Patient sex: F
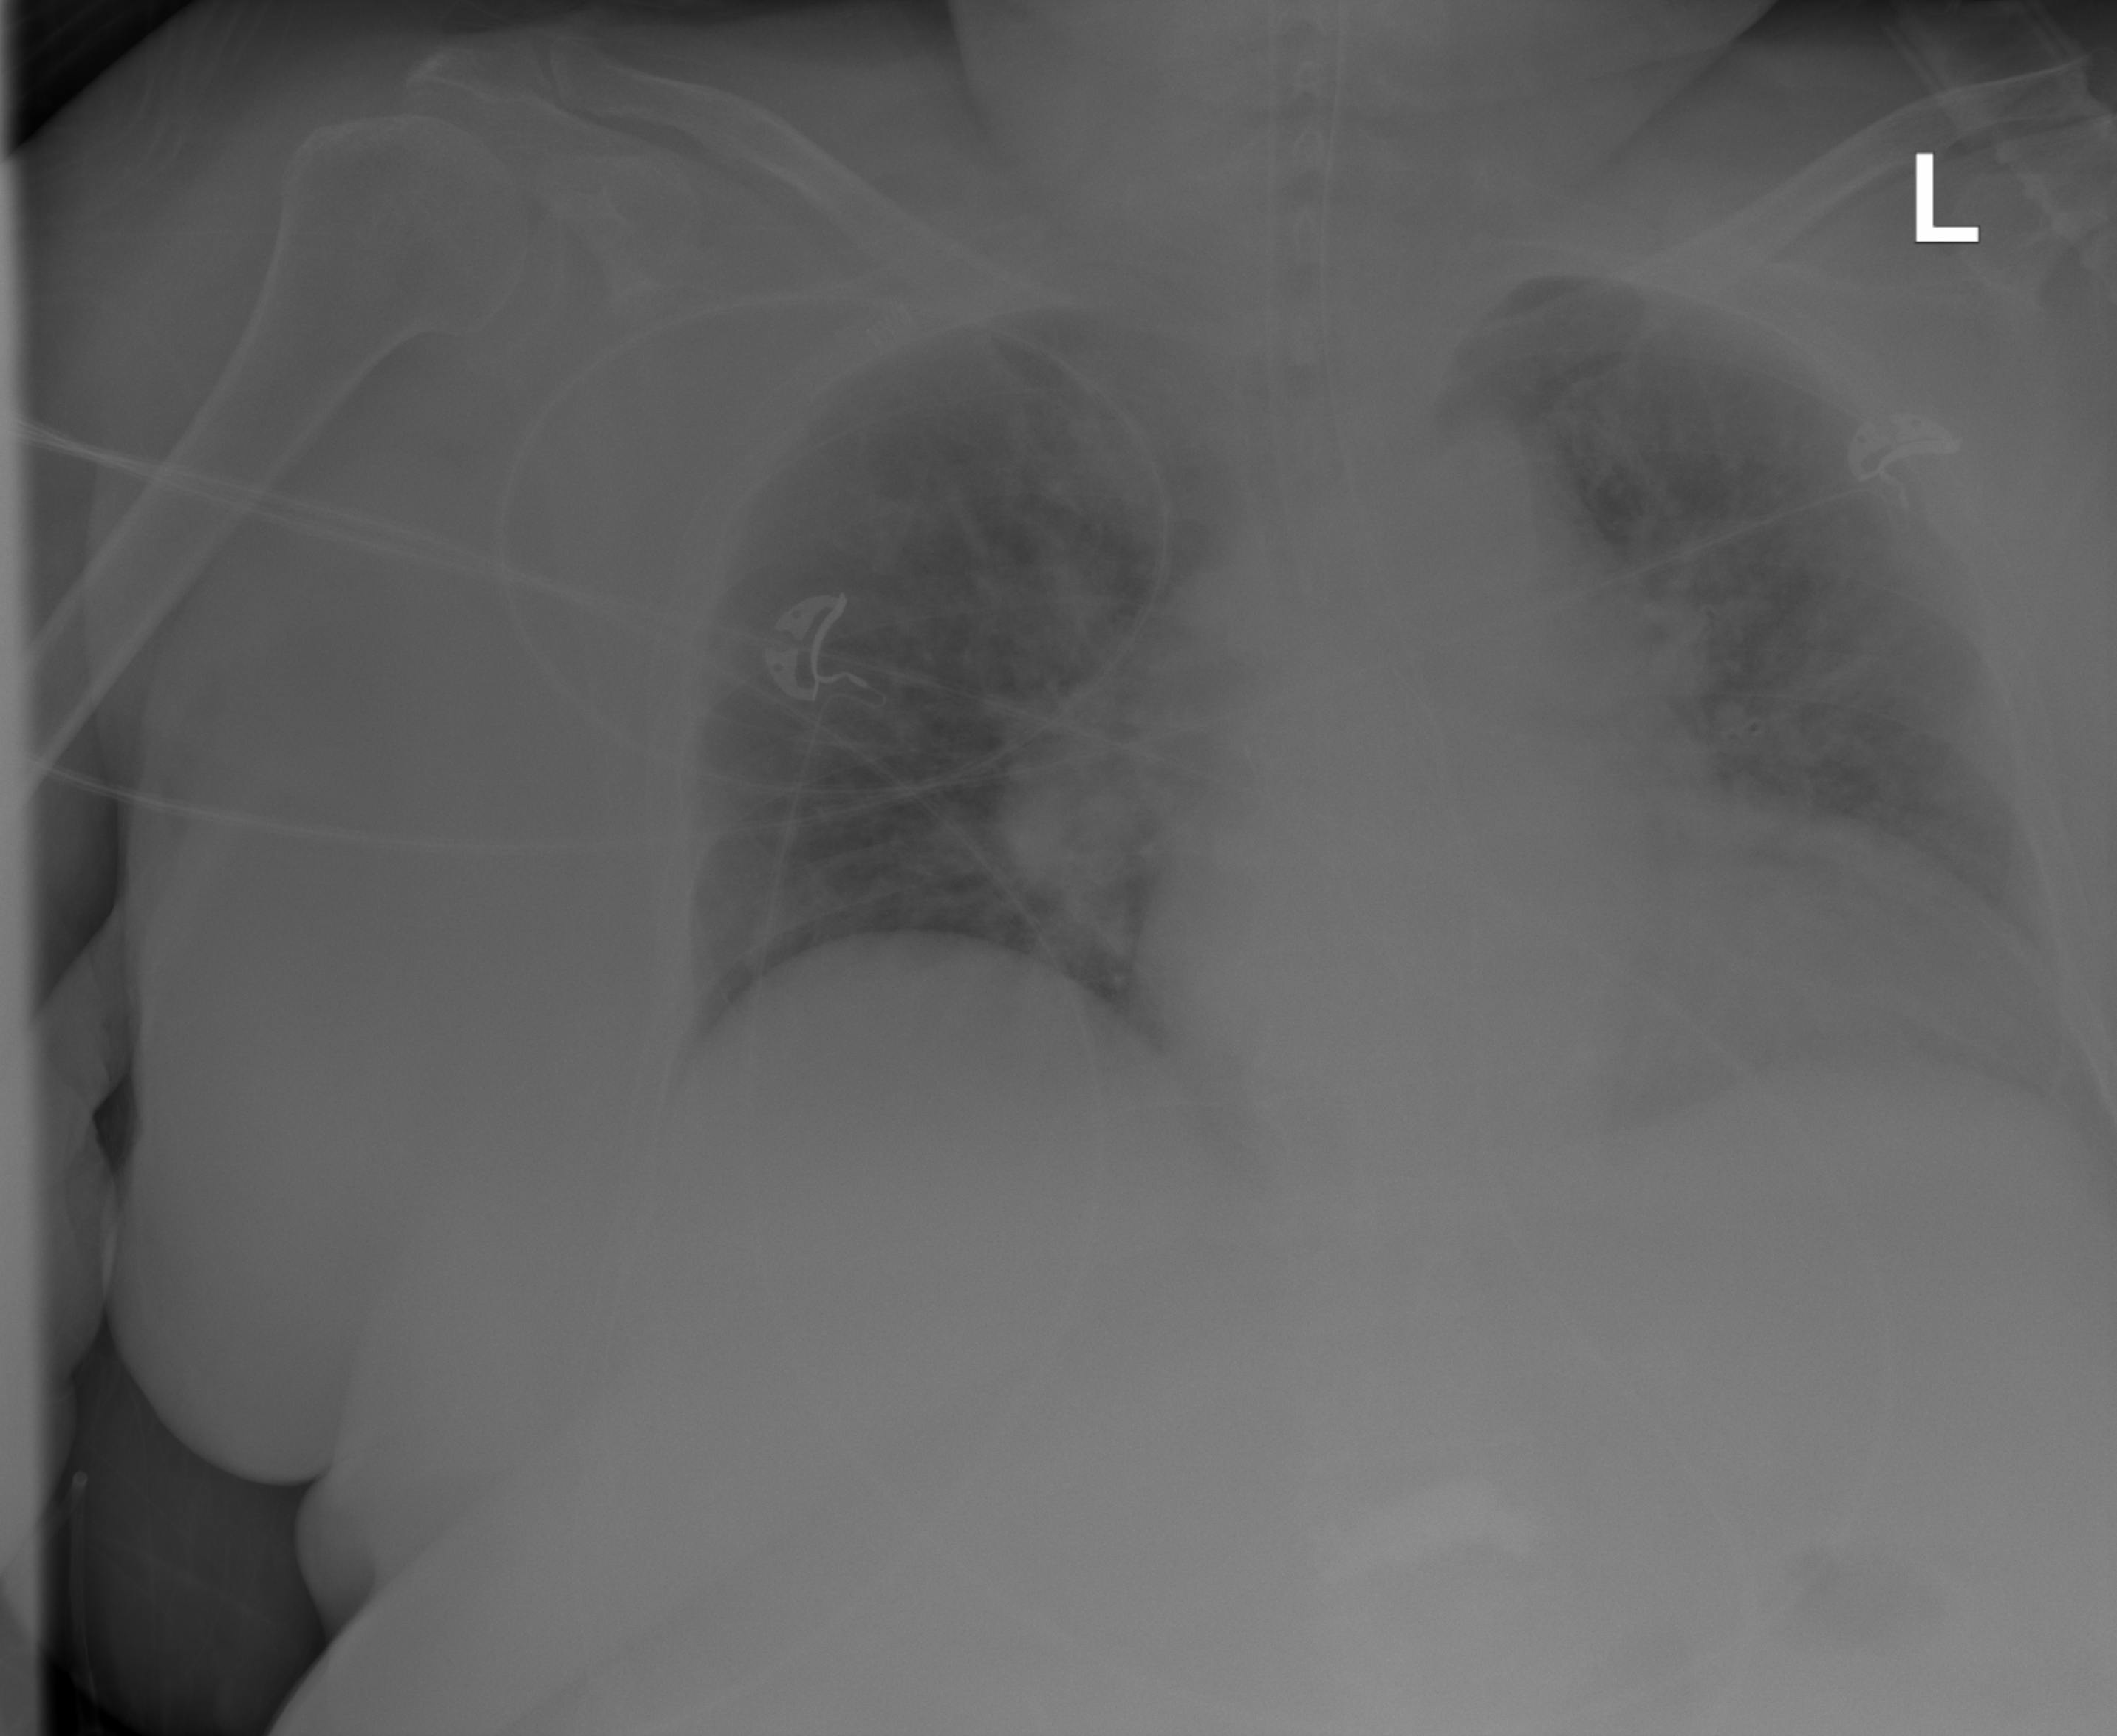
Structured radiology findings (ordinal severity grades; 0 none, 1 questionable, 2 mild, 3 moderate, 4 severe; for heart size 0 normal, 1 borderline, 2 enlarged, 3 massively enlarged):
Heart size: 2
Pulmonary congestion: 2
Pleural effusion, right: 0
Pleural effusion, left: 0
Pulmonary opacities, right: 2
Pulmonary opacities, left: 2
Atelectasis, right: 0
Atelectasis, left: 0